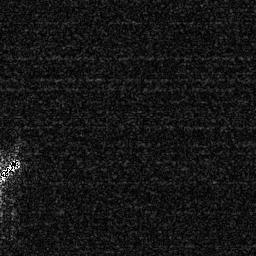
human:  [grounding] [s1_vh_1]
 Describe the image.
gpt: In the satellite image, there is  <ref>1 medium ship </ref> <box>[[0, 60, 8, 71, 0]]</box> located at left.